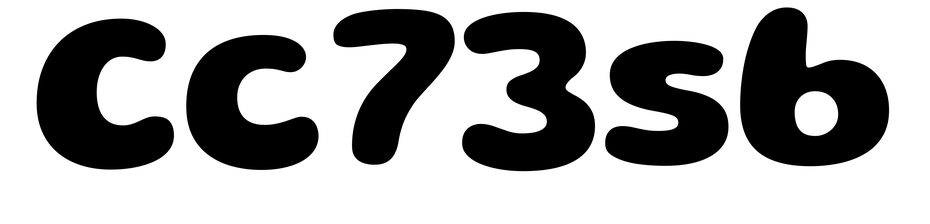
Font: Gluten_Bold